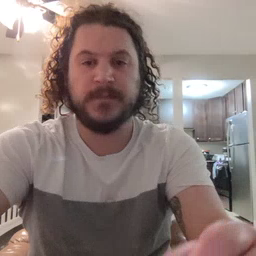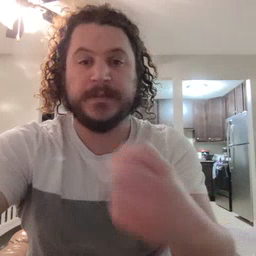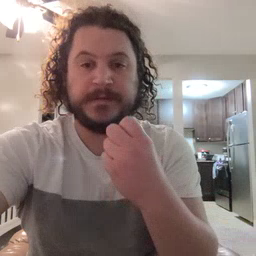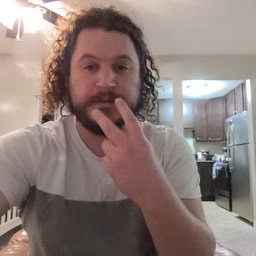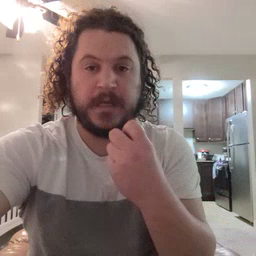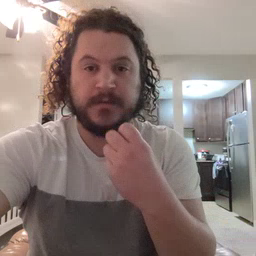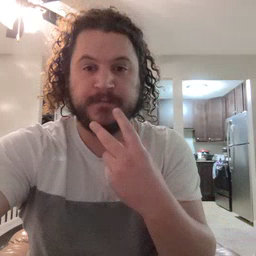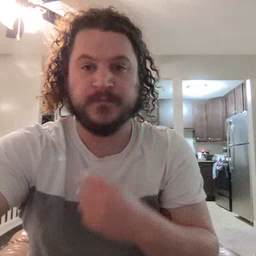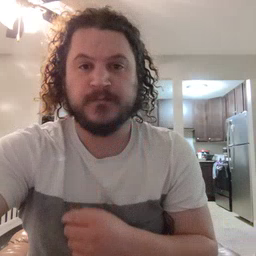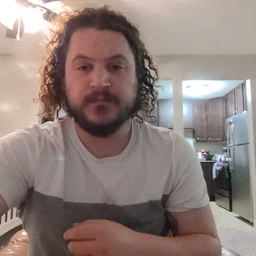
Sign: snack